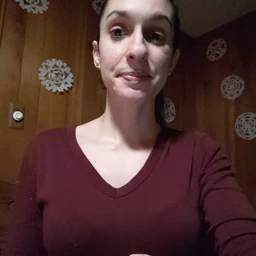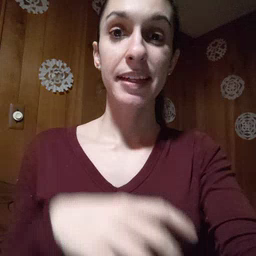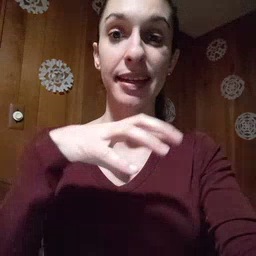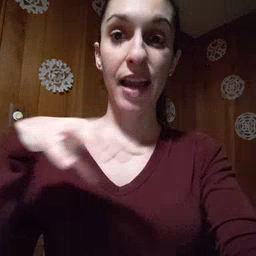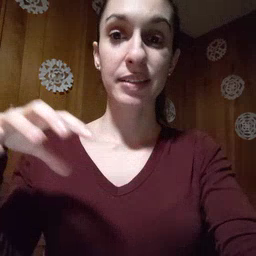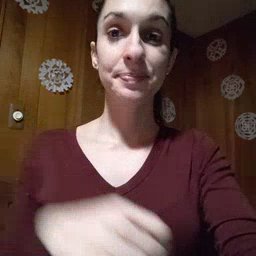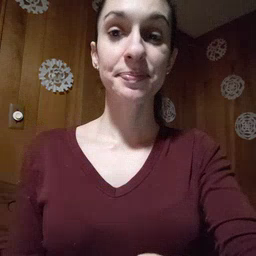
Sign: cloud